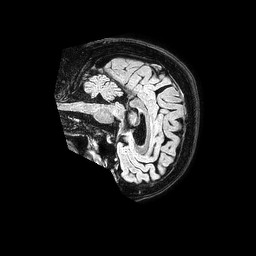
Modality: FLAIR
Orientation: sagittal
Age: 71
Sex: female
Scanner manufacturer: philips
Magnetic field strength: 1.5 T
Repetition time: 4.8 s
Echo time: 0.3 s